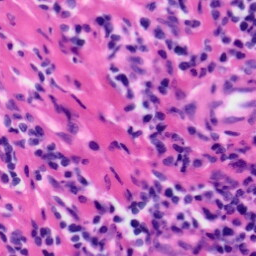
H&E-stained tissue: Tonsil